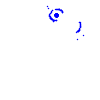
Particle: pion